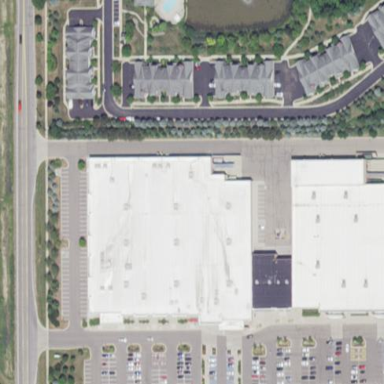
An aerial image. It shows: Department store building.